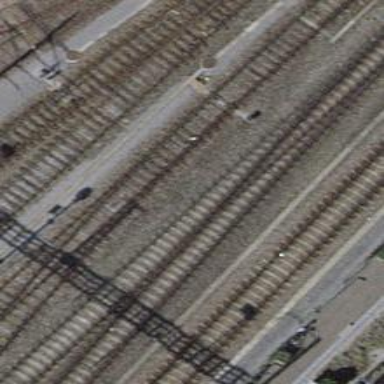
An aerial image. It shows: Railway yard with one electrified rail track. The track is equipped with contact line for power supply. It belongs to block W34.